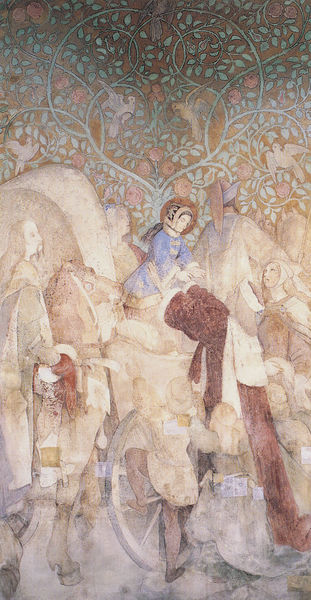
Titel: Fresken der Elisabethgalerie
Künstler: Moritz Schwind
Standort: Eisenach, Wartburg (EU - D - Thüringen)
Schlagwörter: baum, blau, blätter, gemälde, mann, vogel, frauen, grün, mädchen, blumen, braun, frau, männer, blüten, bart, wand, taube, bild, vögel, mantel, kind, kinder, pferd, reiter, früchte, ranken, bein, russland, kutsche, rad, wagen, könig, jugendstil, wandmalerei, tauben, mittelalter, herz, fresko, ankunft, wandbild, gabe, willkommen, anken, flanzen